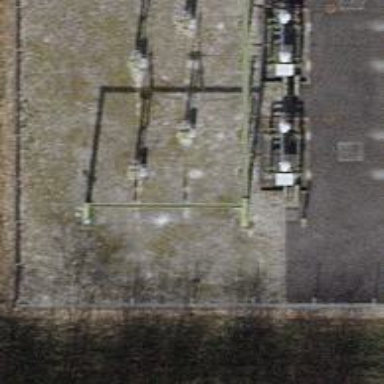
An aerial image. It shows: Switch for power supply.